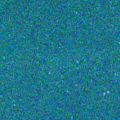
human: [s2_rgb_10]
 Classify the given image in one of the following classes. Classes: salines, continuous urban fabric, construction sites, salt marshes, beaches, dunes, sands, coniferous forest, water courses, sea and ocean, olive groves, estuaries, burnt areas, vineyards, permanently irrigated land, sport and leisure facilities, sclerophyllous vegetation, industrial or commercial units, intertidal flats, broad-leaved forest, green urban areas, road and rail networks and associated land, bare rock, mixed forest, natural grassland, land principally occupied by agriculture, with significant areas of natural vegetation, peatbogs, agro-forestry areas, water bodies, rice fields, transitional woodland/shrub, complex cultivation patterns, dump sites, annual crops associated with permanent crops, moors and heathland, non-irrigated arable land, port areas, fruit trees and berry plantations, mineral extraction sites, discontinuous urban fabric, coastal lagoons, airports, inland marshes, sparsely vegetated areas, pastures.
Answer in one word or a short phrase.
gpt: sea and ocean